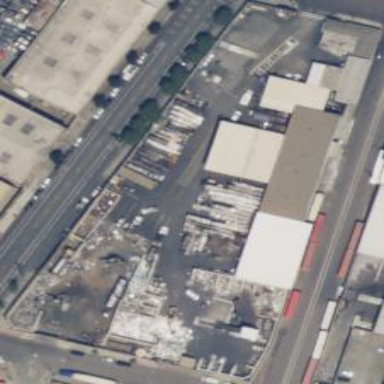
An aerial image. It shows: Industrial area.